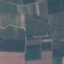
Label: PermanentCrop